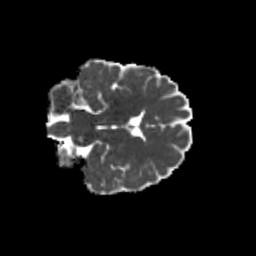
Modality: MD
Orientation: coronal
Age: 13
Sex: male
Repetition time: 9.512 s
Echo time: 0.089 s